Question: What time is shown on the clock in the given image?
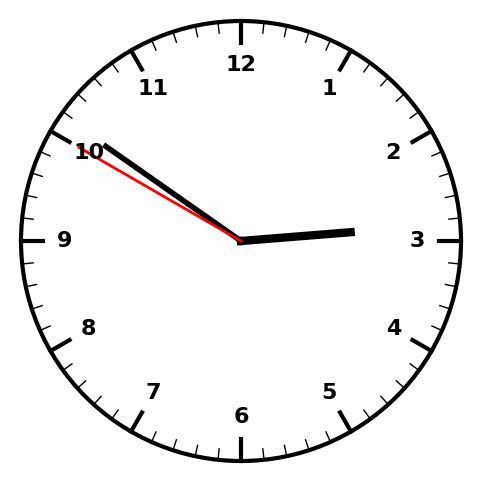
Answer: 02:50:50